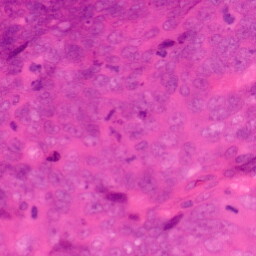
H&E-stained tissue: Colon